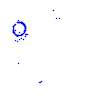
Particle: proton